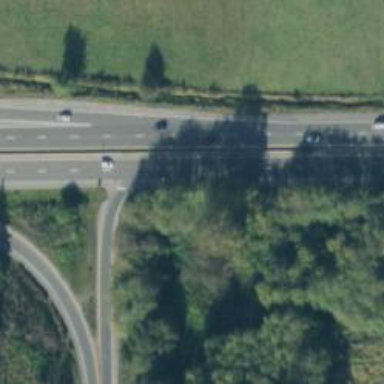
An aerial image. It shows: Trunk motorroad.